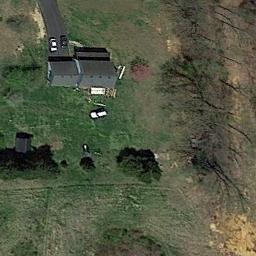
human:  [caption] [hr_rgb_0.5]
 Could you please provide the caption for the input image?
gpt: There are a few cars next to the sparse residential .

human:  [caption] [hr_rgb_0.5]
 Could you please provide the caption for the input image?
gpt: In a sparse residential area there is a house and several green trees surrounded by grass .

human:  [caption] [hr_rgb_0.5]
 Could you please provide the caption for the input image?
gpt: There is a house with a black roof on the lawn .

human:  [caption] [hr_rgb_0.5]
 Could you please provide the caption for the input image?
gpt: The sparse residential is on the grass next to some trees and a road .

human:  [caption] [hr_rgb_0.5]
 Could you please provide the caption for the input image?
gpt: A sparse residential area with some withered trees and a black building .